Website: bh-photo
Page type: customer-info-address
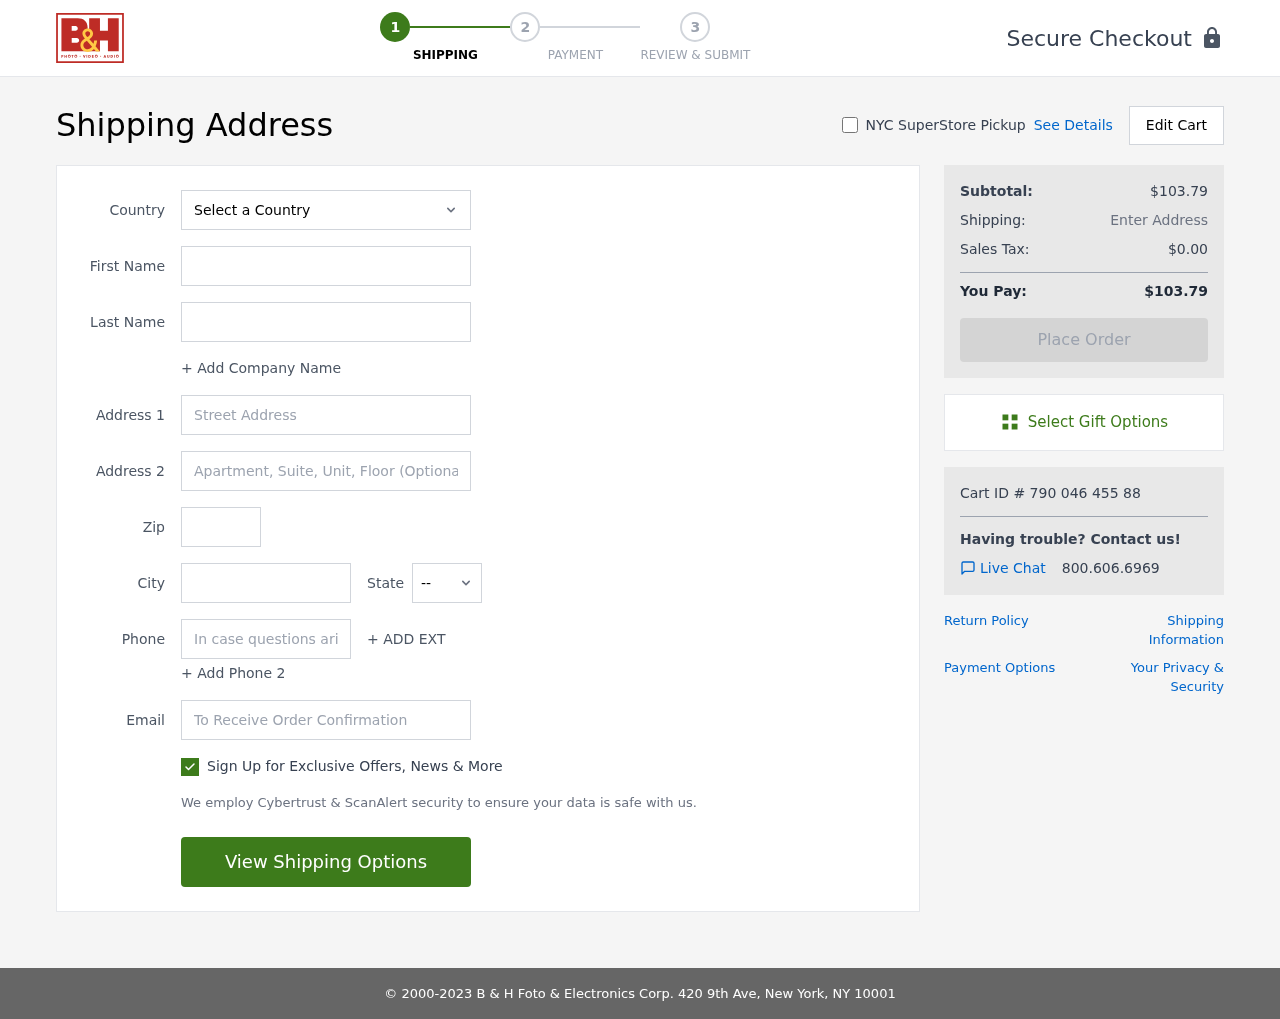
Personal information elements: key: PII_CITY
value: Holmesbury
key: PII_COUNTRY
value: United States
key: PII_EMAIL
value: robertturner@yahoo.com
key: PII_FIRSTNAME
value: Robert
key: PII_LASTNAME
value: Turner
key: PII_PHONE
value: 9997669092
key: PII_POSTCODE
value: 55868
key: PII_STATE_ABBR
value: VI
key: PII_STREET
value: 39342 Hudson Plains Apt. 994
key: PII_STREET2
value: Apt. 368
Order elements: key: ORDER_SUBTOTAL
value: $103.79
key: ORDER_TAX
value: $0.00
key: ORDER_TOTAL
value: $103.79
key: ORDER_ID
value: Cart ID # 790 046 455 88